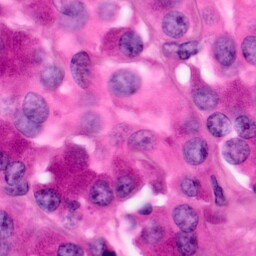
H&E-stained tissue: Pancreatic